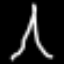
Label: The Eiffel Tower